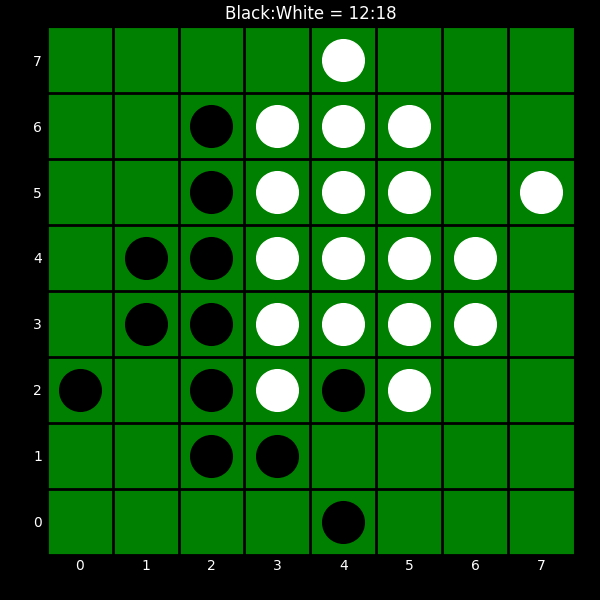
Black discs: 12
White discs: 18